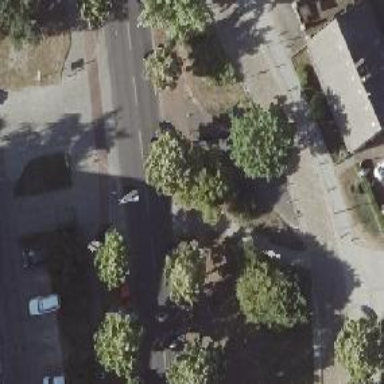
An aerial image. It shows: Unmarked road crossing.